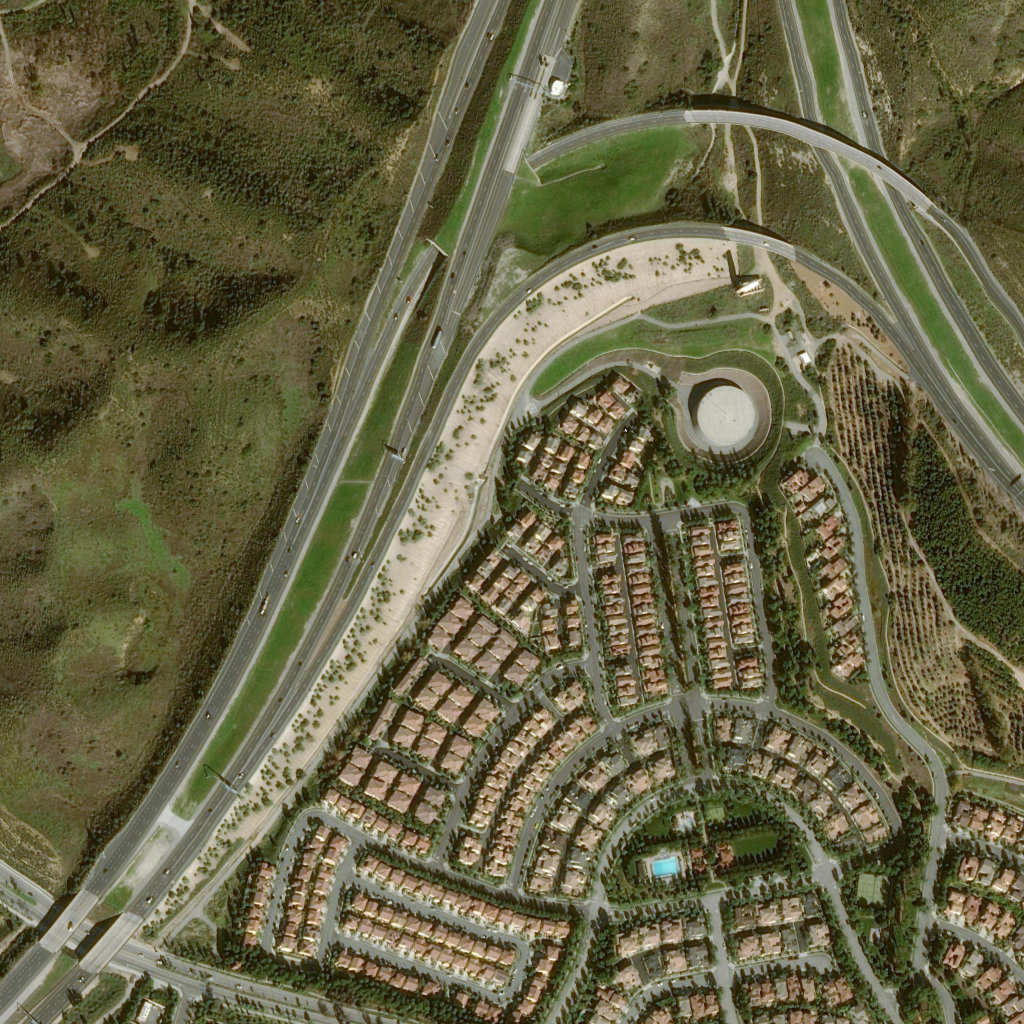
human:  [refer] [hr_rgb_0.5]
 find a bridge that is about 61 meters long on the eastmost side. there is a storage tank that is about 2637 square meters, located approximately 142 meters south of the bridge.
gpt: <box>[[71, 22, 77, 25, 0]]</box>